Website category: restaurant
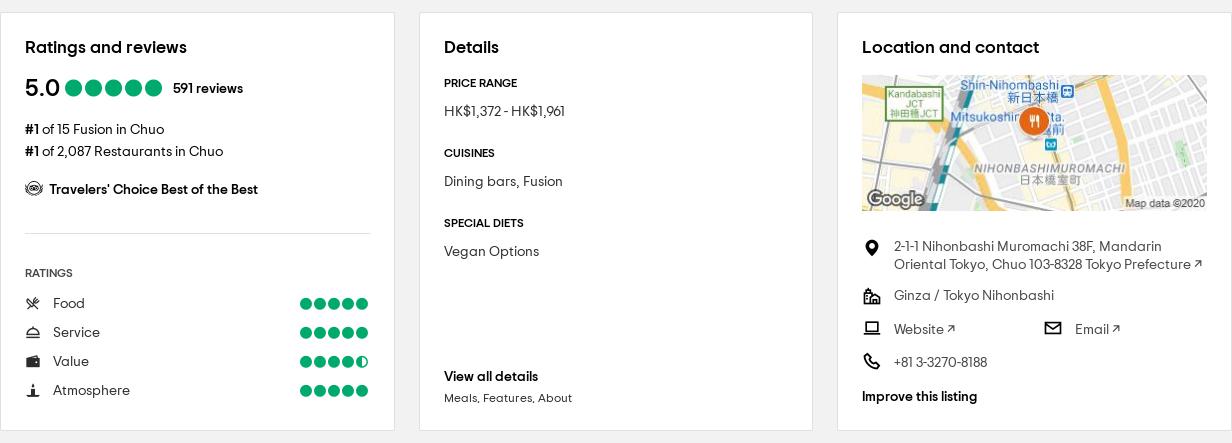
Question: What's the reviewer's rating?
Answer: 5.0

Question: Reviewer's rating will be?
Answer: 5.0

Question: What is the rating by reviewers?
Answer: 5.0

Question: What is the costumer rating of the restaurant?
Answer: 5.0

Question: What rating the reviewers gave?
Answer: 5.0

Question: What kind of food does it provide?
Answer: Dining bars, Fusion

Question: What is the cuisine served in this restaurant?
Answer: Dining bars, Fusion

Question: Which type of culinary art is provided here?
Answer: Dining bars, Fusion

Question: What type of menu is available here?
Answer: Dining bars, Fusion

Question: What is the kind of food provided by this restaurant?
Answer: Dining bars, Fusion

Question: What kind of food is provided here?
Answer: Dining bars, Fusion

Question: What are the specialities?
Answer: Dining bars, Fusion

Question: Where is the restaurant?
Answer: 2-1-1 Nihonbashi Muromachi 38F, Mandarin Oriental Tokyo, Chuo 103-8328 Tokyo Prefecture

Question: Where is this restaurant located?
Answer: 2-1-1 Nihonbashi Muromachi 38F, Mandarin Oriental Tokyo, Chuo 103-8328 Tokyo Prefecture

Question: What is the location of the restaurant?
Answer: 2-1-1 Nihonbashi Muromachi 38F, Mandarin Oriental Tokyo, Chuo 103-8328 Tokyo Prefecture

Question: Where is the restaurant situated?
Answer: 2-1-1 Nihonbashi Muromachi 38F, Mandarin Oriental Tokyo, Chuo 103-8328 Tokyo Prefecture

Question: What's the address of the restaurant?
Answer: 2-1-1 Nihonbashi Muromachi 38F, Mandarin Oriental Tokyo, Chuo 103-8328 Tokyo Prefecture

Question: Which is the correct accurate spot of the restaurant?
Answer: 2-1-1 Nihonbashi Muromachi 38F, Mandarin Oriental Tokyo, Chuo 103-8328 Tokyo Prefecture

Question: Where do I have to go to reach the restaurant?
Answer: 2-1-1 Nihonbashi Muromachi 38F, Mandarin Oriental Tokyo, Chuo 103-8328 Tokyo Prefecture

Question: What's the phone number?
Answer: +81 3-3270-8188

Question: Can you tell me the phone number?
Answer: +81 3-3270-8188

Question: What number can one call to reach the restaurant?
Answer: +81 3-3270-8188

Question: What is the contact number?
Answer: +81 3-3270-8188

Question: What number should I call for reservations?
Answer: +81 3-3270-8188

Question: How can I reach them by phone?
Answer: +81 3-3270-8188